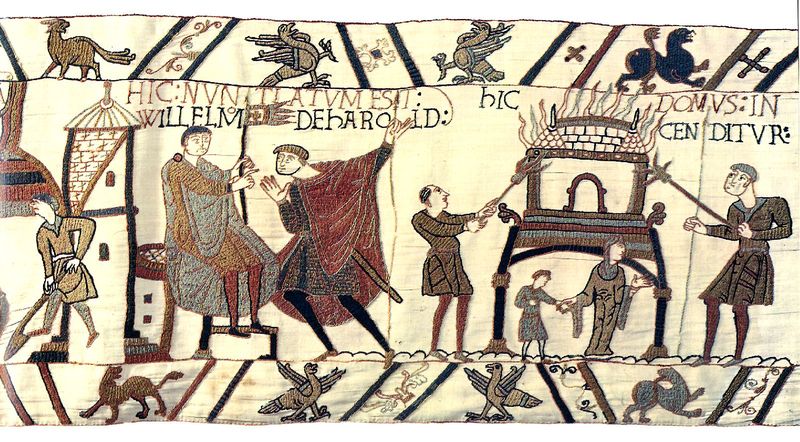
Titel: Teppich von Bayeux
Institution: Bayeux, Städtisches Museum
Schlagwörter: adler, blau, feuer, vogel, menschen, frankreich, männer, haus, hund, rot, tiere, tuch, teppich, stickerei, adel, kind, schrift, krieg, inschrift, buch, brennen, schwerter, ritter, mittelalter, latein, vögeln, bayeux, fastentuch, rittern, diggen